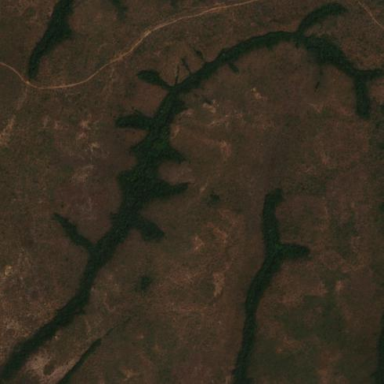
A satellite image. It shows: Forest area.